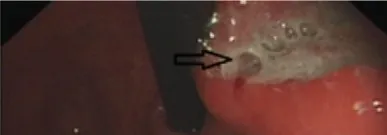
(A,B) A huge ulcer with a malignant appearance in the gastric cardia. Its surface was covered with white mucus.
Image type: endoscopy (gi_endoscopy)